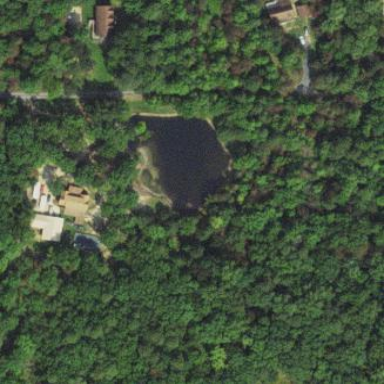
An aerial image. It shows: Peaceful pond surrounded by nature.